Question: I want to draw some parallel lines. At first I used 'gl.LINES' but the problem was that the rendered line was one pixel wide at any point on the screen, whether it was very close or very far from the camera.
So instead, I rendered thin rectangles:

As you can see, they now get thinner as they get farther from the camera, but now I get all these ugly aliasing artifacts. Is there a "correct" way to do this in OpenGL/WebGL?
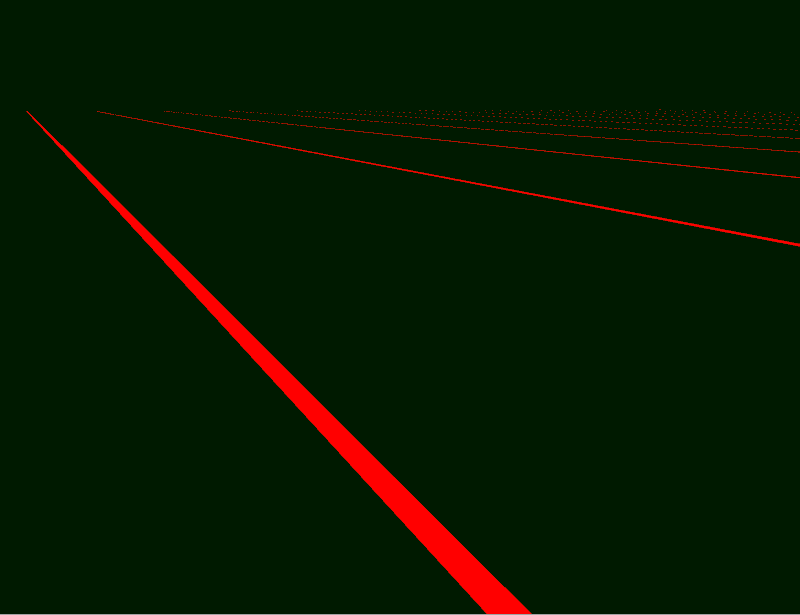
Answer: There's a couple of ways to tackle this.
(1) As others have mentioned, just run with super or multisampling.
(2) Use a shader. If you are using Es2/WebGL you are doing that already. But instead of outputting a constant color, write a color plus an alpha that determines how close you are to the line. And then enable blending with that alpha.
One very easy way to do this is to just map a texture as an alpha channel on your rectangle.
Alternatively you can draw 2 quads instead of one and compute the distance in the shader. Then map the distance with a ramp function to alpha.